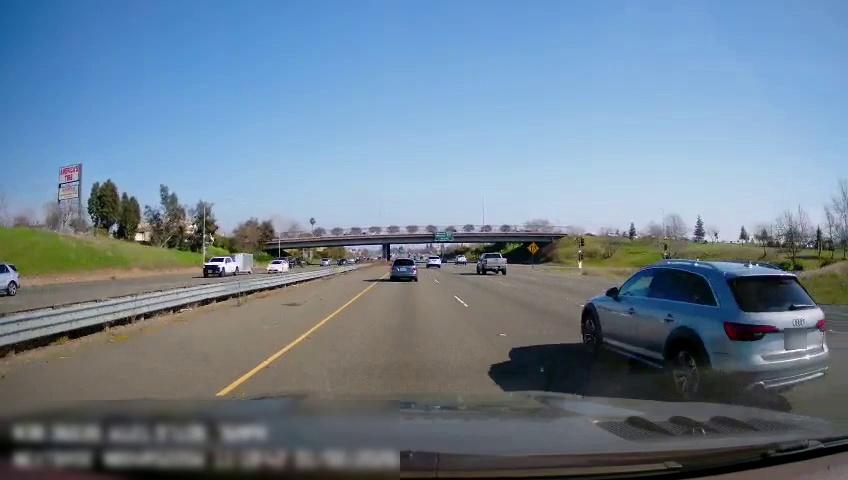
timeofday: Day
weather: Sunny
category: Drivable Space
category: Drivable Space
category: Vehicles | Car
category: Vehicles | SUV
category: Vehicles | Truck
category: Vehicles | Car
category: Vehicles | Car
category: Vehicles | Truck
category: Vehicles | Truck
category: Vehicles | SUV
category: Vehicles | Car
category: Vehicles | Truck
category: Lanes | Current Lane
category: Lanes | Current Lane
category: Traffic | Signs
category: Traffic | Signs